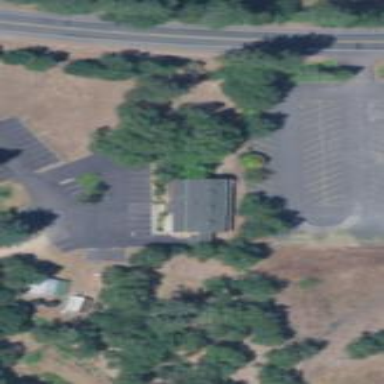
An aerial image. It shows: Parking area.